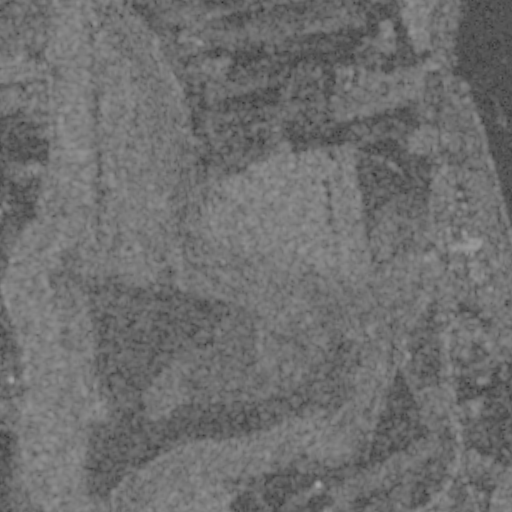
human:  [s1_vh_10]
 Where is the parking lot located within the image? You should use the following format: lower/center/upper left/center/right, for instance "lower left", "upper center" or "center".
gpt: The parking lot is located in the center right of the image.
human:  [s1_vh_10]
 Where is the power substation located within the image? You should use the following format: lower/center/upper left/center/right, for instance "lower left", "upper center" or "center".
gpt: The power substation is located in the upper right of the image.
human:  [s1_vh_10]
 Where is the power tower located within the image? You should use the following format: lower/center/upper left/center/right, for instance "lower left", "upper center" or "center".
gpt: The power tower is located in the upper right of the image.
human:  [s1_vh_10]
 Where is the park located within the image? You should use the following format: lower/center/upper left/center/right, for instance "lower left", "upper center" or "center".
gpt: There is no park in the image.

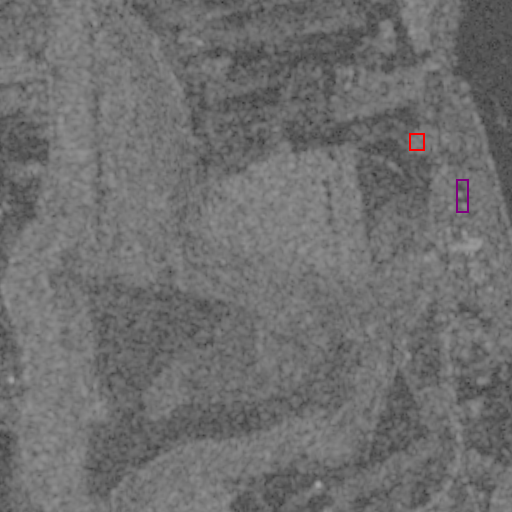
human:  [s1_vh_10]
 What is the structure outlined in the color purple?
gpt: The structure outlined in purple is a parking lot.
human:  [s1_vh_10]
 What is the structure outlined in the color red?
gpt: The structure outlined in red is a power substation.
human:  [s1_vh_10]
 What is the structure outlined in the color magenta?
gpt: There is no magenta outline.